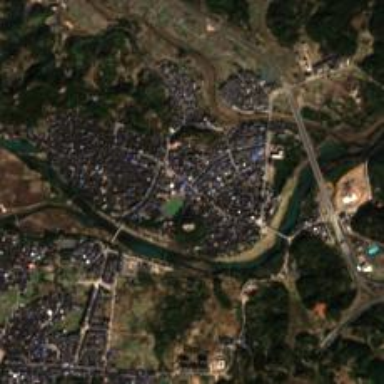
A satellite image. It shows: Ethnic township within town.